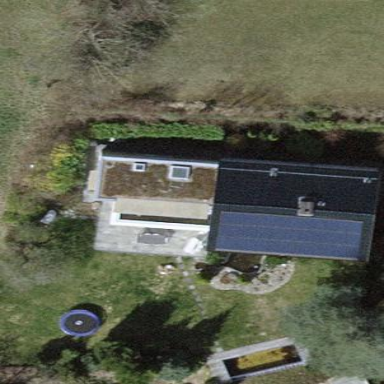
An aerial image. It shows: Pitched roof building.